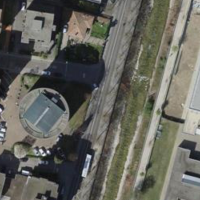
EUNIS habitat code: 54
Species observed at this site:
Sporobolus indicus
Humulus lupulus